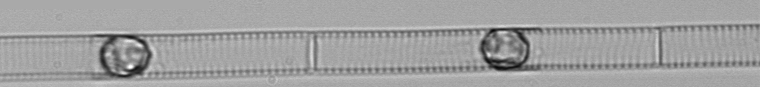
Label: Dactyliosolen_blavyanus